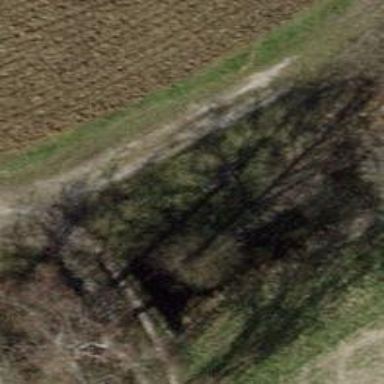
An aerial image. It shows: Brown bench.